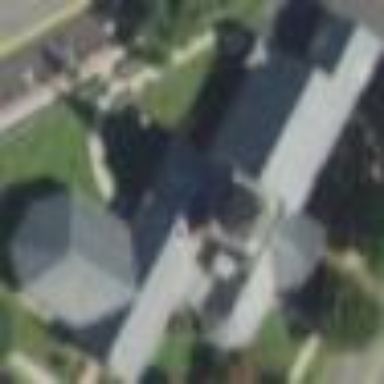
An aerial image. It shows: Building that is place of worship.